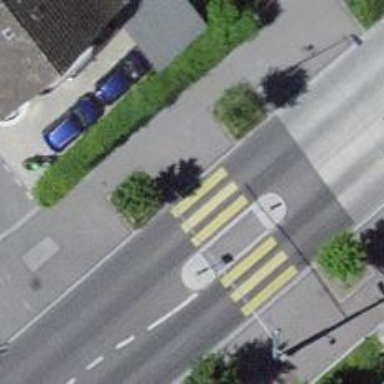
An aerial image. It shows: Uncontrolled crossing with central island on the road.